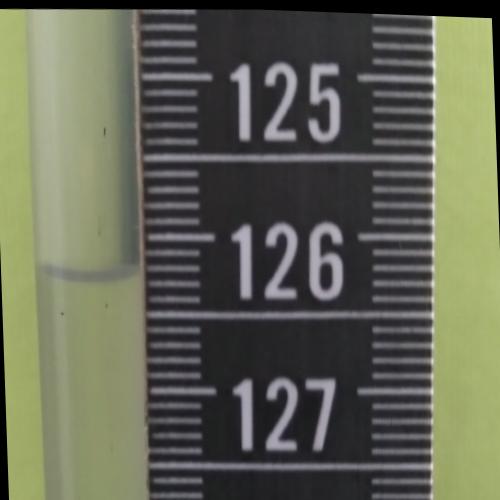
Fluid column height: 126.2 cm